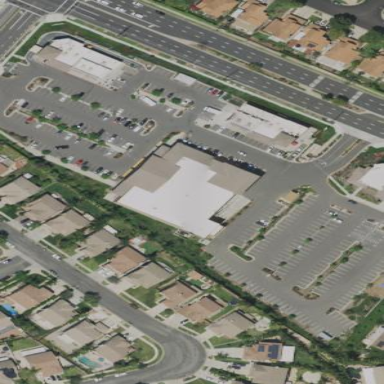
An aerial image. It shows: Retail building.